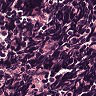
Metastatic tissue present: no